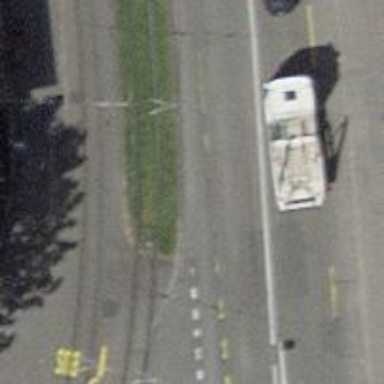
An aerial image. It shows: Tram level crossing on the railway.